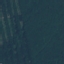
Label: Forest